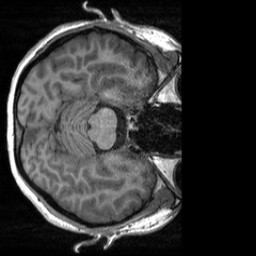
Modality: T1w
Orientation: axial
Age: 33
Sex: female
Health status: healthy
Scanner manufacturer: siemens
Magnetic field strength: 3 T
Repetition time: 2 s
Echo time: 0.00232 s